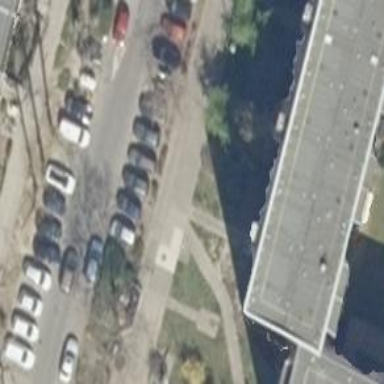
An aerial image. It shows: Sidewalk.